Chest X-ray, AP view. Patient: 62 years old, sex M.
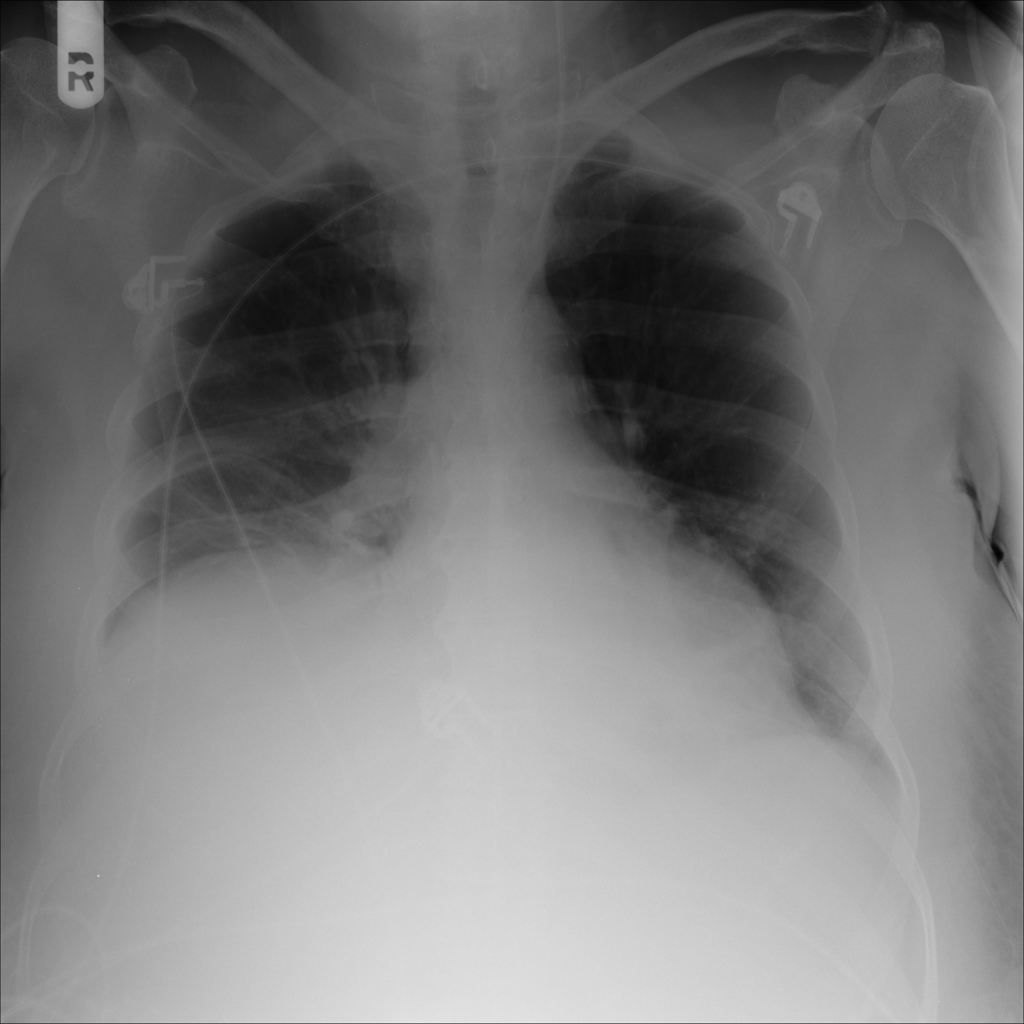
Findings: Atelectasis